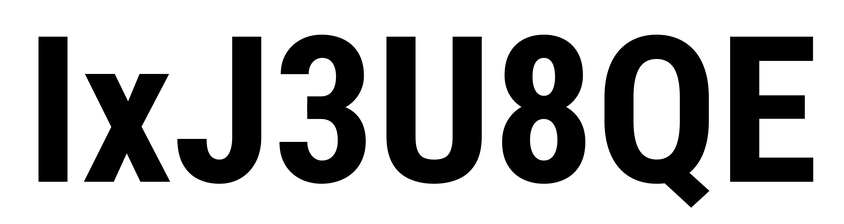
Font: Roboto_Condensed_Bold